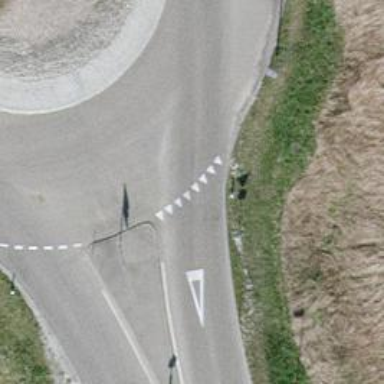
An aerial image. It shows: Primary highway with designated cycle lane.